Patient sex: M
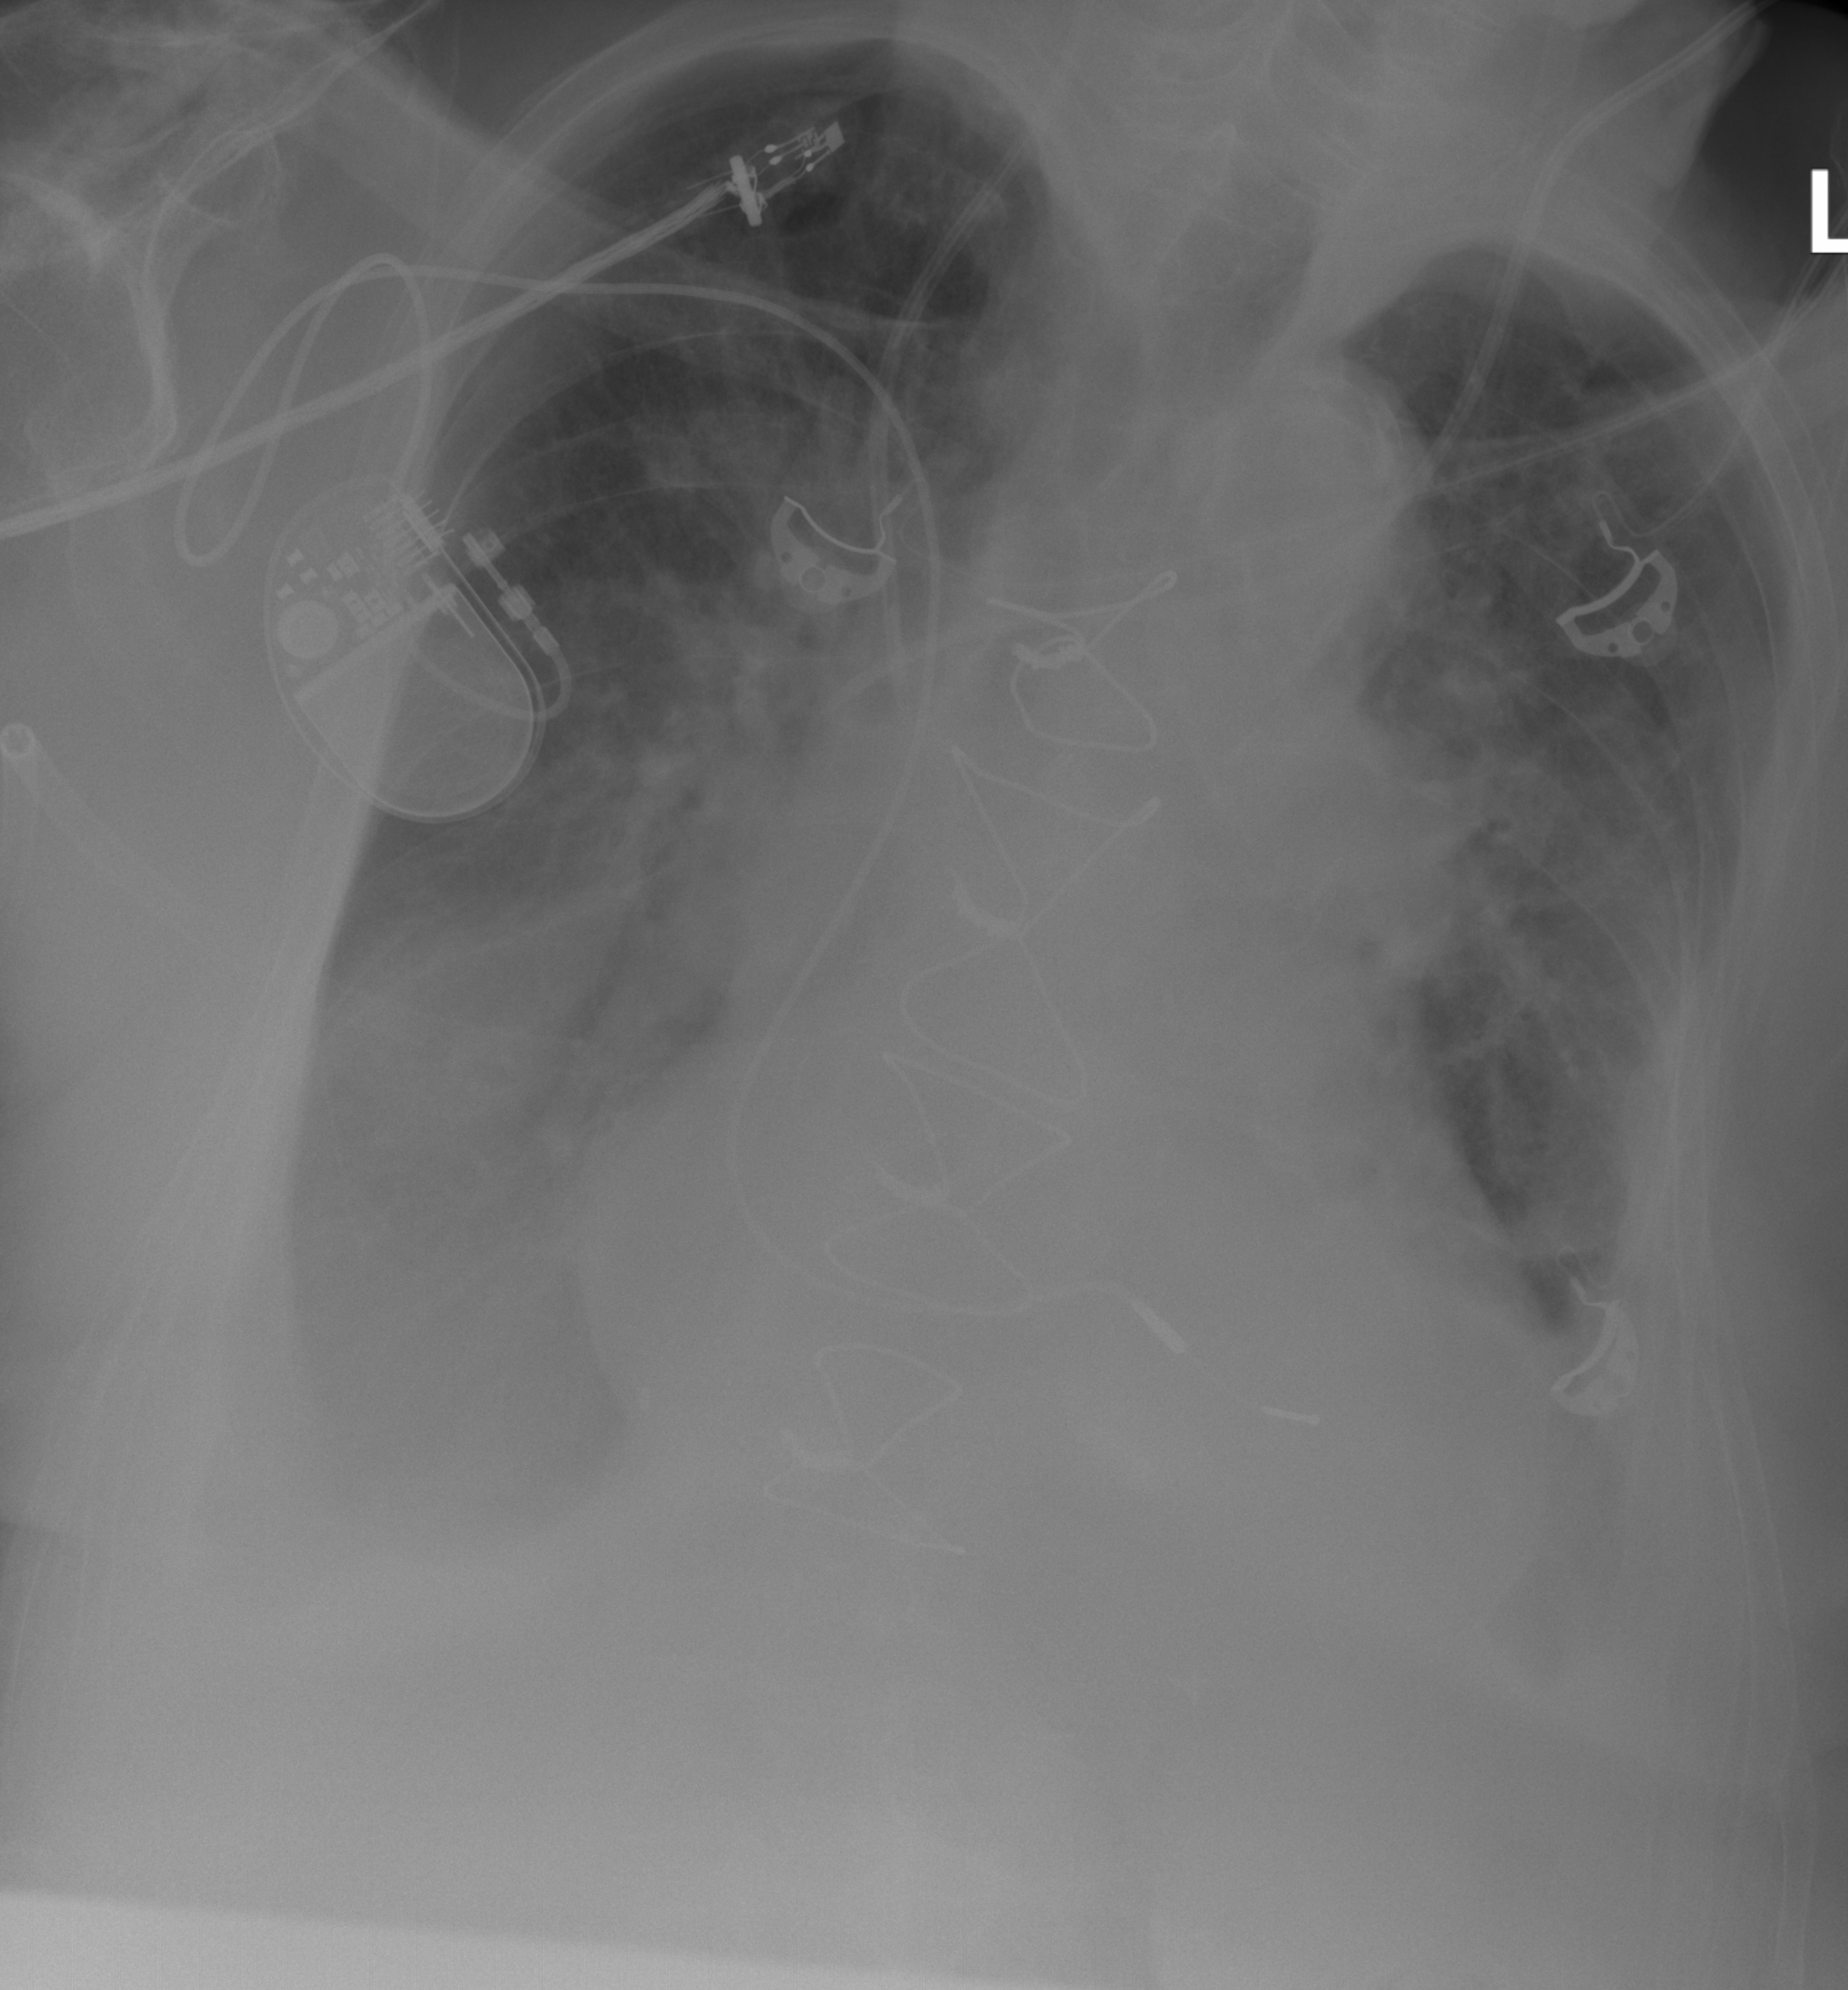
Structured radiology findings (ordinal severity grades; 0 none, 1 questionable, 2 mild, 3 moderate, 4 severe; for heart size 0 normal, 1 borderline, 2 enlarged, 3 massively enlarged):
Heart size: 2
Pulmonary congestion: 2
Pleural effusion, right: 2
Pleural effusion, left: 2
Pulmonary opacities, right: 0
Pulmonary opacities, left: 2
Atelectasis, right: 2
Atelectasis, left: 2